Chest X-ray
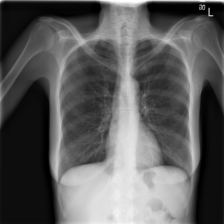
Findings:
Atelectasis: negative
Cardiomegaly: negative
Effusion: negative
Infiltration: positive
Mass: negative
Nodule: negative
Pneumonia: negative
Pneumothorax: negative
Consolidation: negative
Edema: negative
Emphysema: negative
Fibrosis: negative
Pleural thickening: negative
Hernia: negative